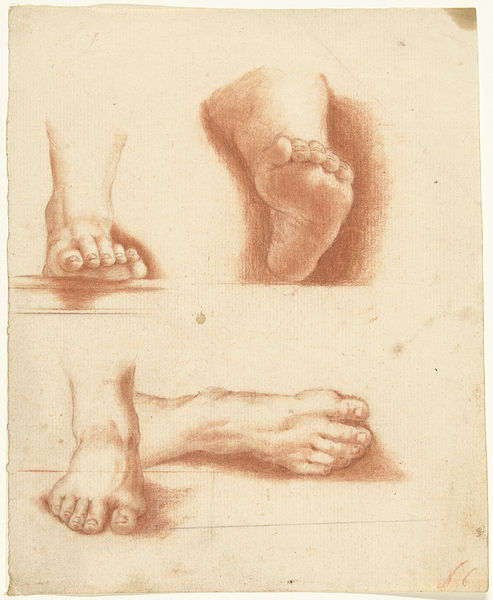
Titel: Studie van vier voeten
Standort: Amsterdam
Institution: Rijksmuseum
Schlagwörter: fuß, skizze, zeichnung, rot, anatomie, falten, natur, blatt, beine, füße, studie, nägel, waden, zehen, aufsicht, vier, zeh, stich, bleistift, fusssohle, sohle, ferse, rötel, ansichten, naturstudie, kreidezeichnung, spann, fussohle, fußnägel, kinderfüsse, babyfüsse, fuß von unten, fuß von vorn, fuß von oben